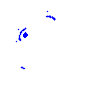
Particle: pion